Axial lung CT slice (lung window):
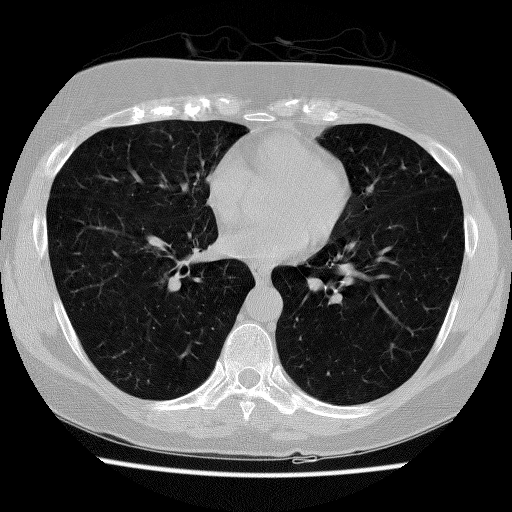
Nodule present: no